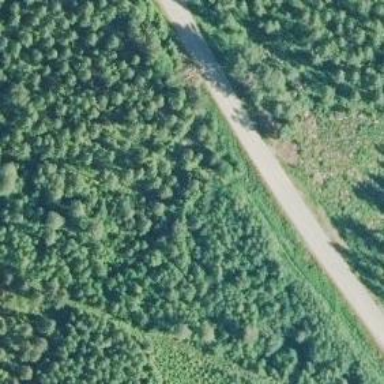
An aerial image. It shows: Unclassified road.